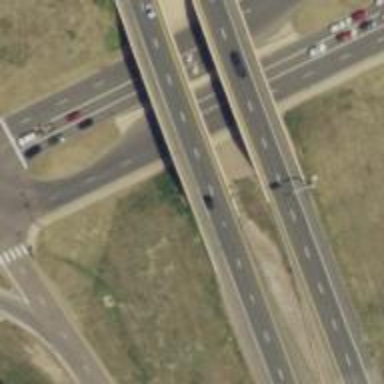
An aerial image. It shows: Asphalt bridge over motorway.